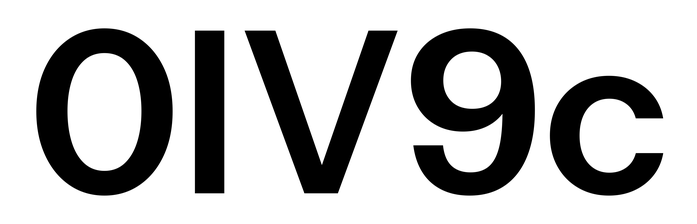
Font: InstrumentSans_SemiBold